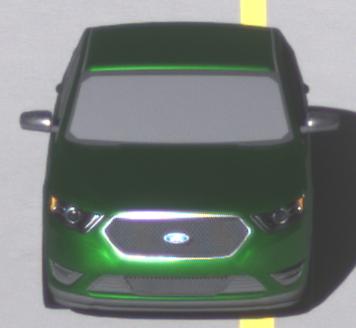
Make: Ford
Model: Taurus
Detailed model: SHO
Model produced from: 2012
Model produced until: 2019
Doors: 4
Color: green
Road condition: dry road
Daytime: morning or afternoon
Contrast: high contrast